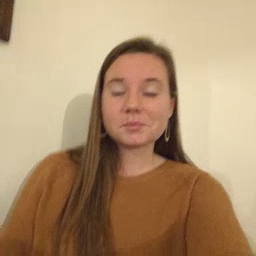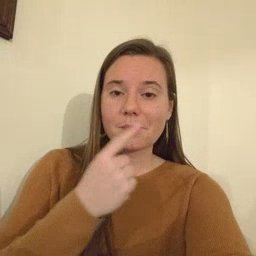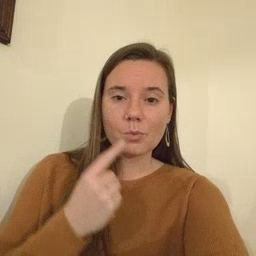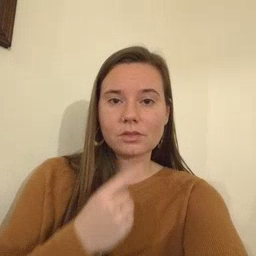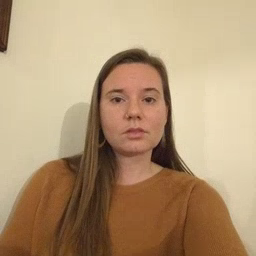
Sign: mouth